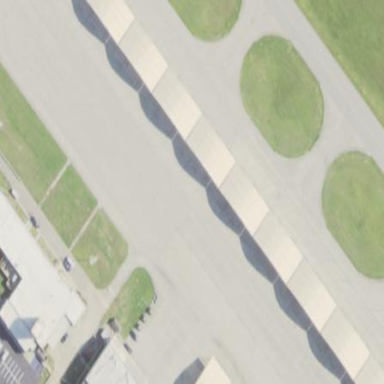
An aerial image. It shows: Apron at the airport.